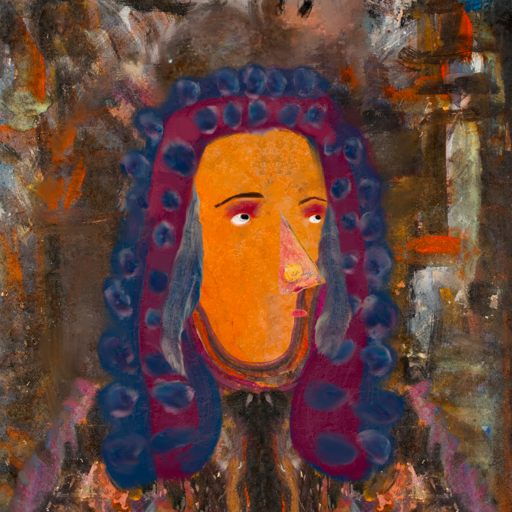
Background: GypsyQueen, Head And Neck Side: Hypocrite_w_Hair, Face Side: Irani, Bust: Gypsy_Queen, Hair Side: Hill_Girl, Head Accessory: Blank, Second Necklace: Blank, Necklace: Blank, Baby: Blank